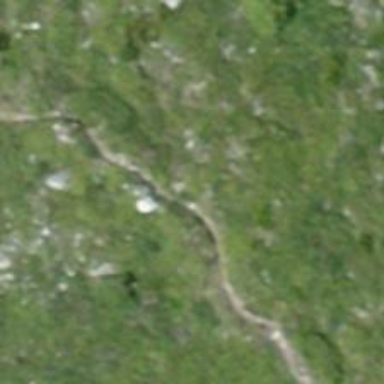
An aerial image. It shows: Ground path.